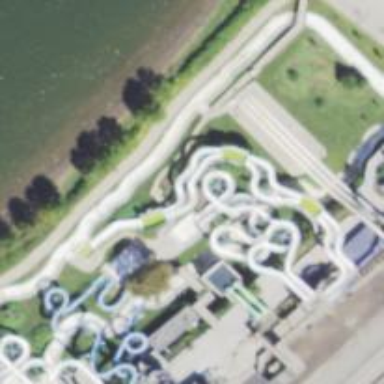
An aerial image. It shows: Canal with water slide attraction.